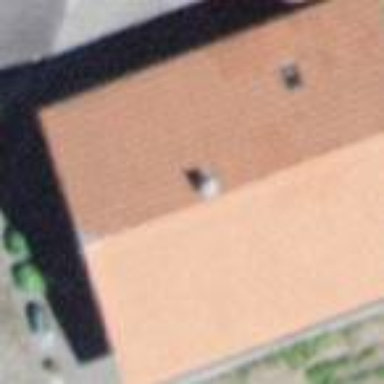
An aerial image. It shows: Residential building.